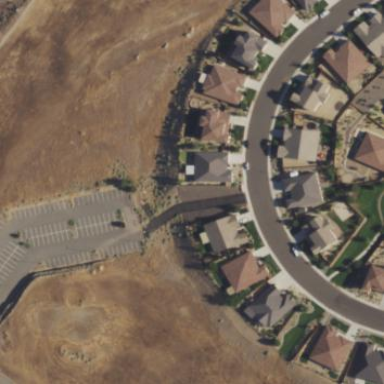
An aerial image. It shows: This residential area consists of single-family homes.